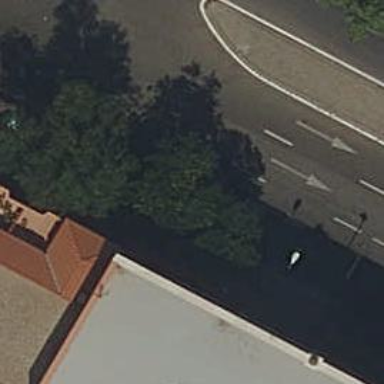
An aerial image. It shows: Taxi stand.